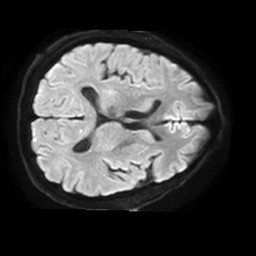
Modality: TRACE
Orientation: axial
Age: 60
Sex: male
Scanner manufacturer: philips
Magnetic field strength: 1.5 T
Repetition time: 4.6 s
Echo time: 0.0745 s